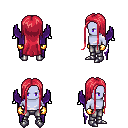
a pixel art fantasy rpg character, male body template, dark elf, purple skin, purple wings, metal pants, ruby red extra-long hairstyle, gold gloves, metal boots, four views (front, back, left, right), 2x2 character sprite sheet, small pixel art, hard edges, no anti-aliasing